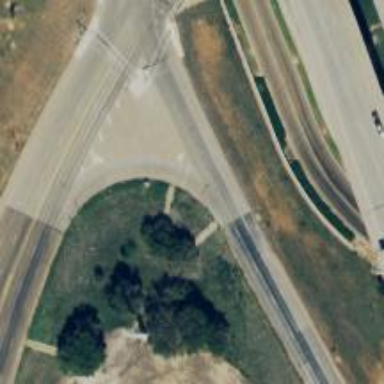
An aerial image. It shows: Secondary link road.